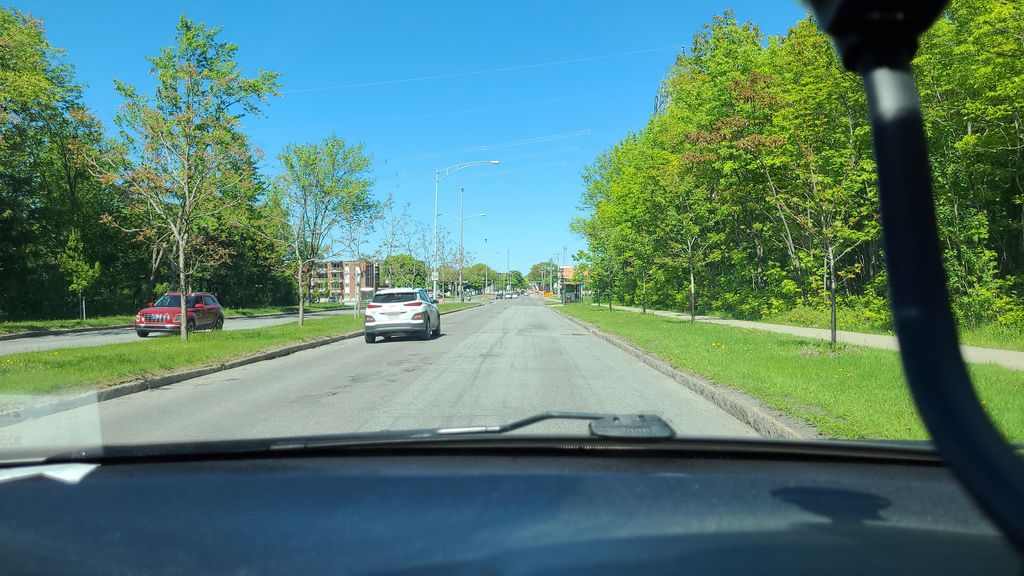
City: quebec_city